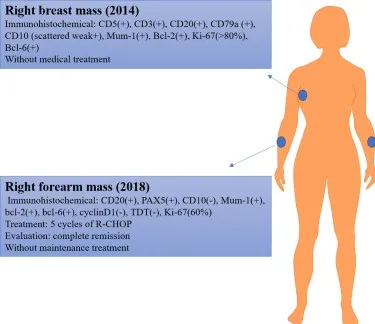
The disease history of the patient. The blue circle indicates the lesion.
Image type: pathology (immunostaining)